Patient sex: F
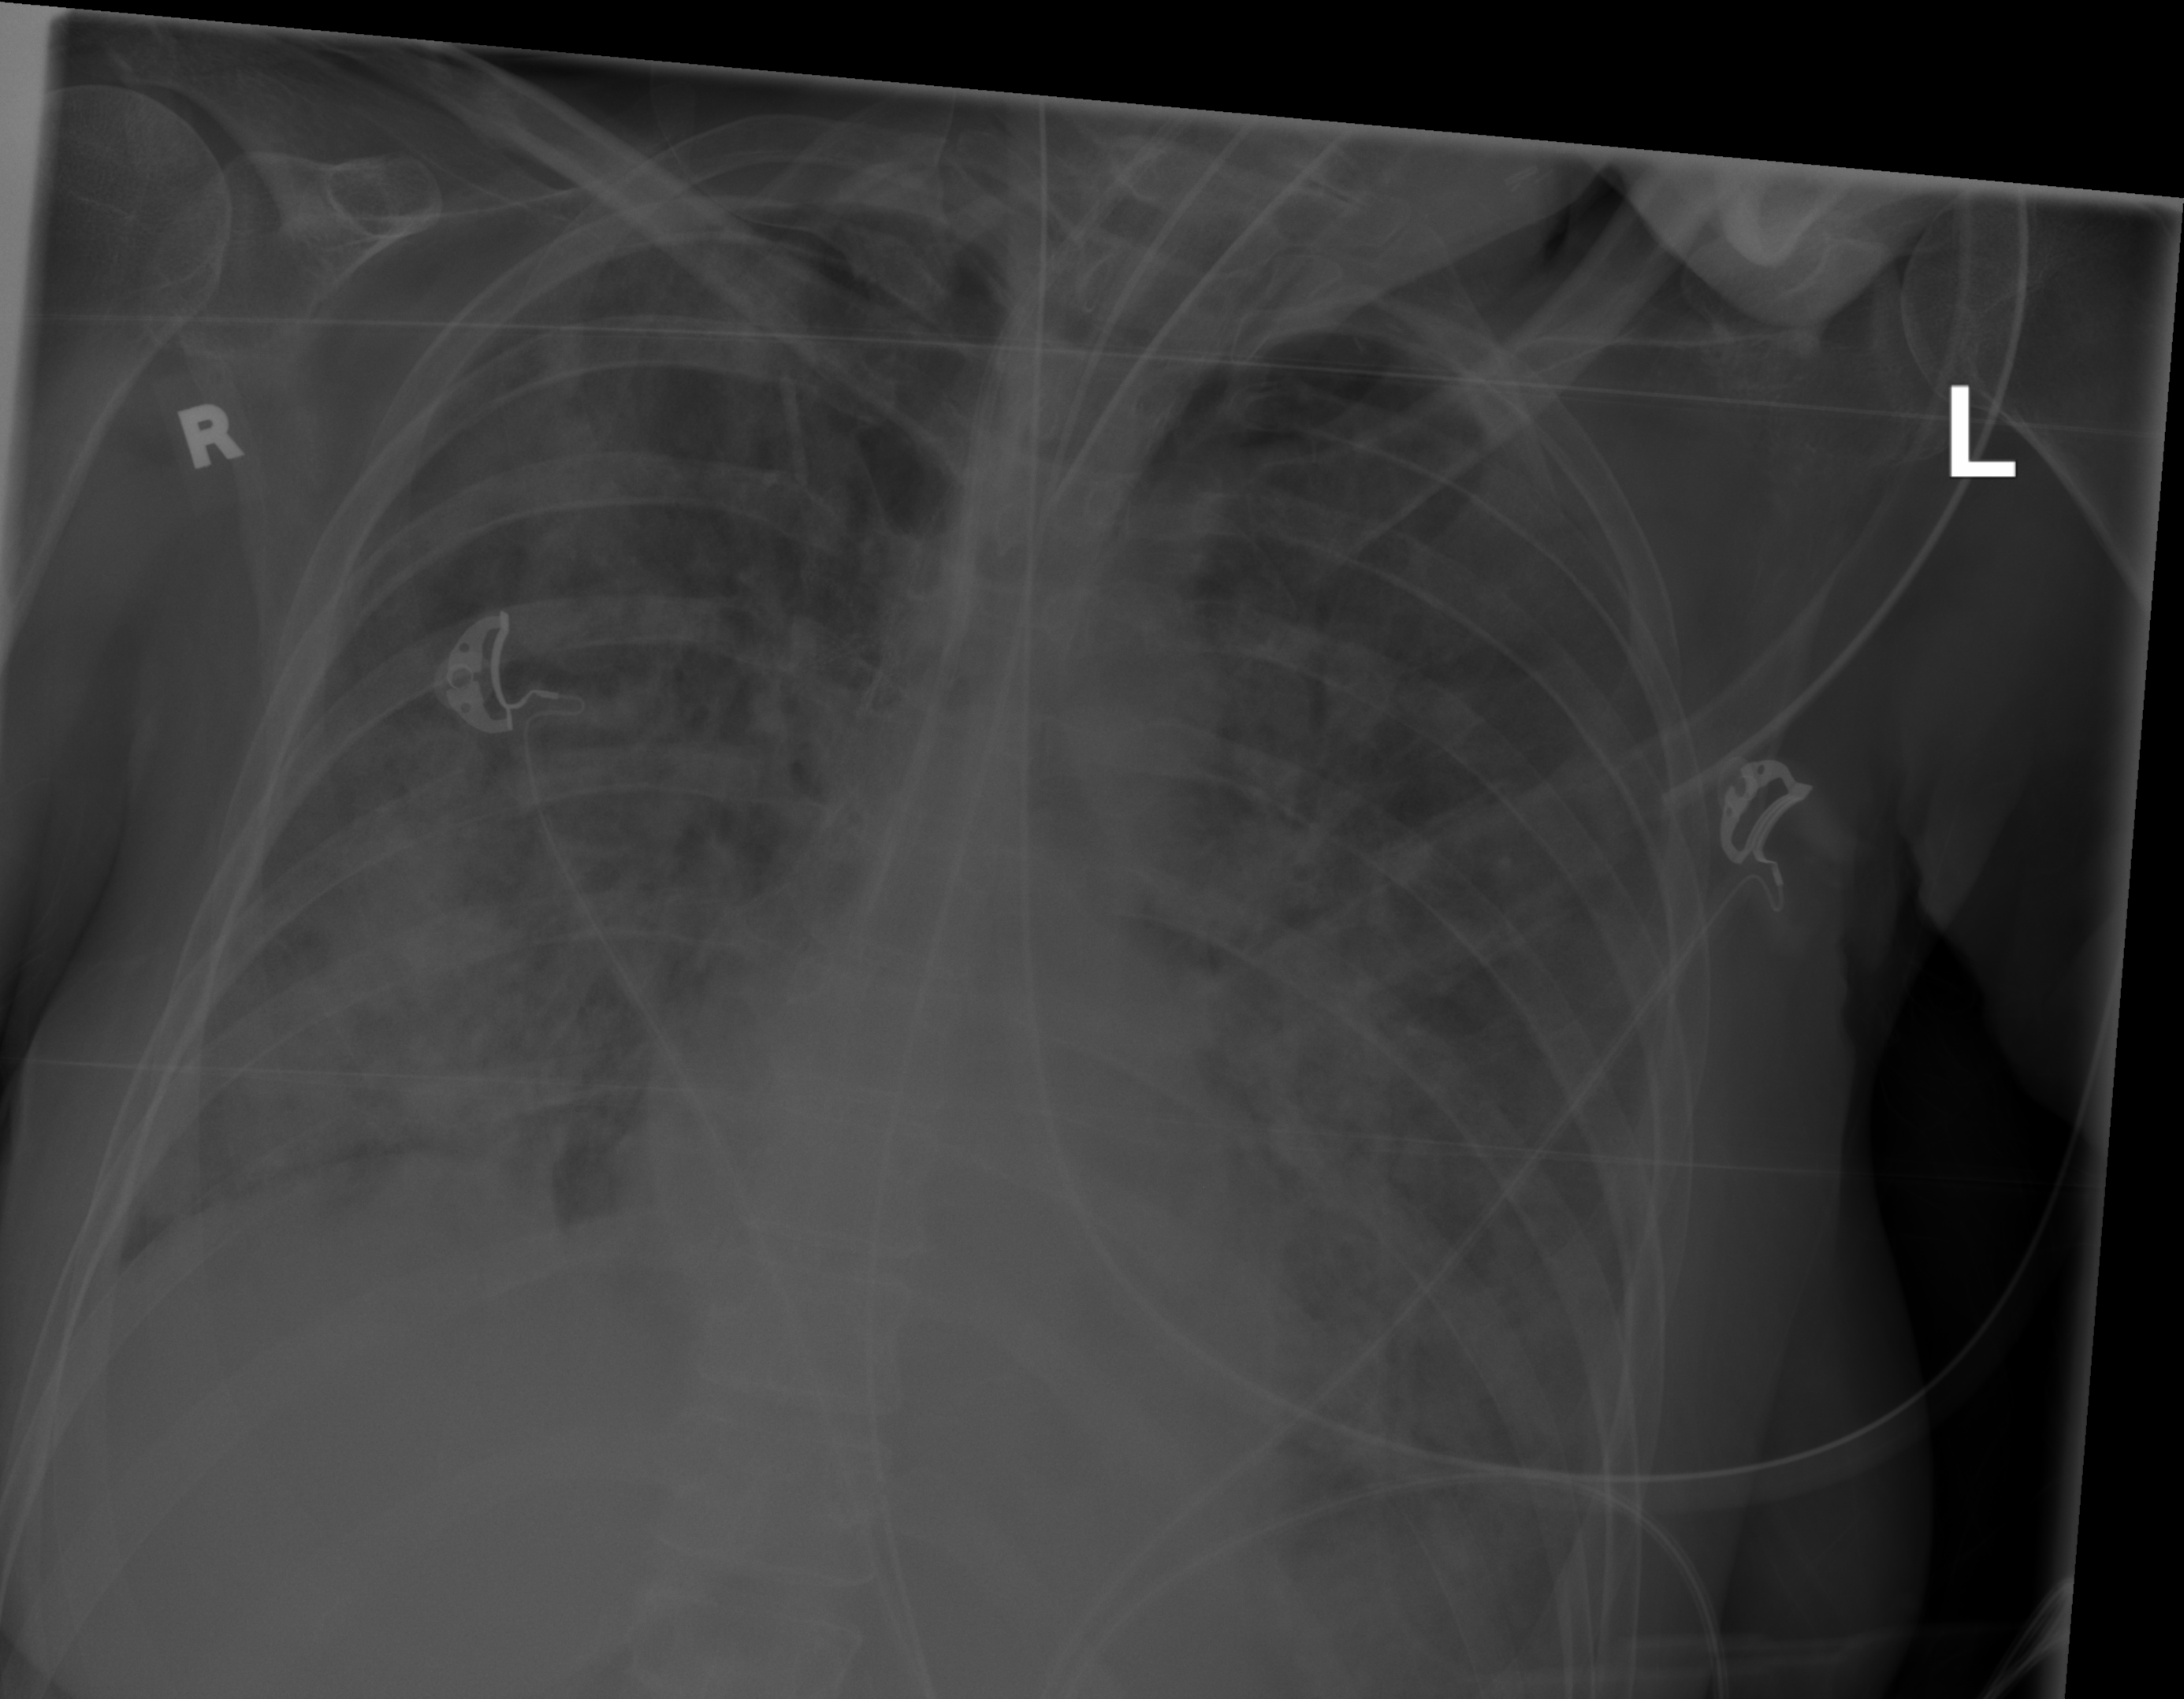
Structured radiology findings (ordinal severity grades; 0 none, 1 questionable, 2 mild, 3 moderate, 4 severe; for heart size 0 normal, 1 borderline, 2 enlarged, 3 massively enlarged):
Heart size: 0
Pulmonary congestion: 2
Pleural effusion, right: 0
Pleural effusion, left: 0
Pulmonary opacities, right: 4
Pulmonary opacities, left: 4
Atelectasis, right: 3
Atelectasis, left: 3